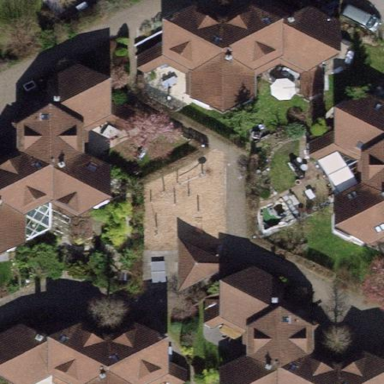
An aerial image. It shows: Playground area for leisure land.